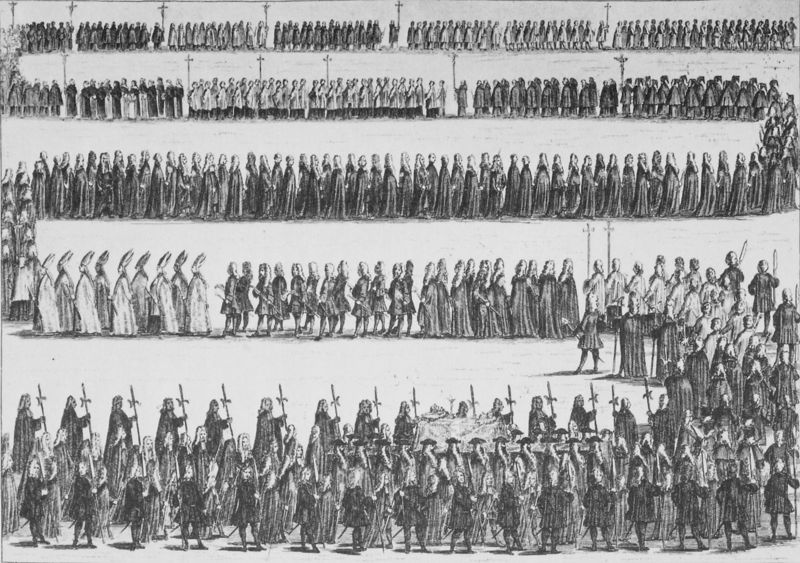
Titel: Trauerkondukt Kaiser Josefs I. (1687-1711)
Institution: Wien, Albertina
Schlagwörter: weiß, frauen, menschen, männer, schwarz, zug, bischof, robe, kreuz, religion, schlange, mitra, prozession, hellebarden, speer, menschen reihe